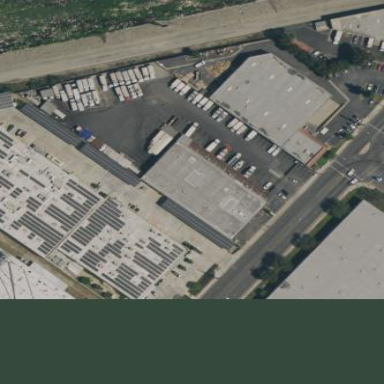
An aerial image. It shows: Warehouse building.